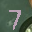
Label: 7